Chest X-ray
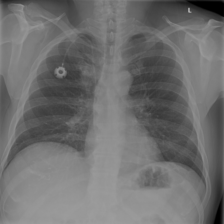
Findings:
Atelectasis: negative
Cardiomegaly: negative
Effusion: negative
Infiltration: negative
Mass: negative
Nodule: negative
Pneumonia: negative
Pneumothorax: negative
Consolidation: negative
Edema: negative
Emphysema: negative
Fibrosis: negative
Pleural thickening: negative
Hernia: negative